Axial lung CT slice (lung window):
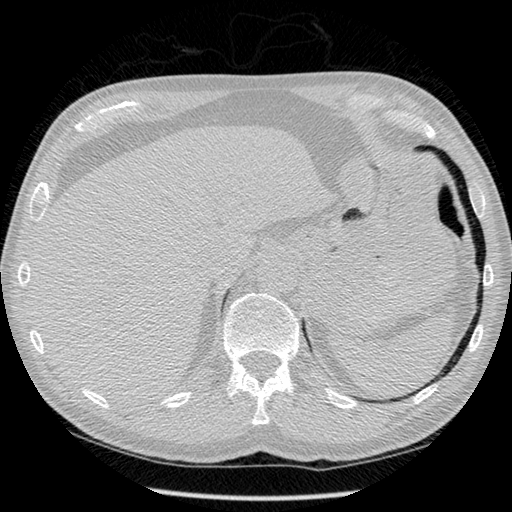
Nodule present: no